Question: I am facing an issue with a Windows DLL file. I am creating a DLL project using Visual studio 2017. I simply exported 3 functions (function1, function2 and function3) from the dll. When I view my dll in dependency walker it shows all the three exported functions from the dll but all the three exported functions have the same entry point i.e 0x00001000.
Whether I call function1 or function2 or function3 from my another application that is using the above dll it always calls the function1.
Please let me know how to create dll that maps functions with 1:1 entry point.
There are only two files (.h and .cpp) in my dll project. The functions are defined in a header file like
'''
extern "C"
{
_declspec(dllexport) void function1();
_declspec(dllexport) void function2();
_declspec(dllexport) void function3();
}
'''
In the source file I am defining functions as
'''
void function1()
{
int f1 = 0;
}
void function2()
{
int f2 = 0;
}
void function3()
{
int f3 = 0;
}
'''
From my another application I use LoadLibraryEx() and GetProcAddress() to return the function address. GetProceAddress always returns the same function pointer.
Here is the view of Dependency walker of my dll

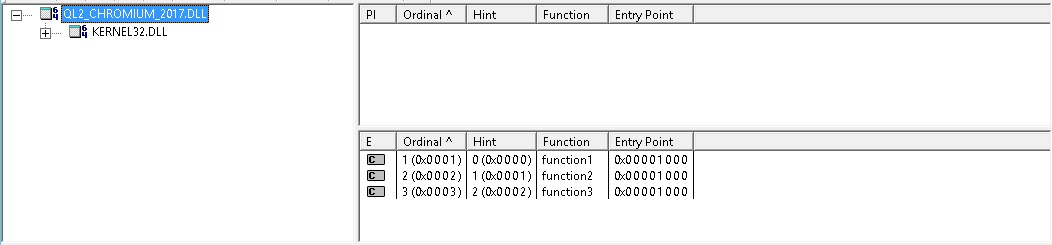
Answer: Msvc does aggressive comdat folding. Functions that are identical shaee an address. It is ambiguous if this is legal under the standard, but it happens.
It checks for identical at the level of "can I use the same implementation at the machine code level and get the required result in the abstract machine".
This can also be disabled via '/OPT:NOICF', but that can lead to huge bloat especially with template functions.
Instead, simply make functions have fundamentally different behaviour and state.